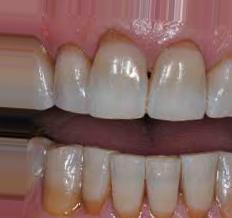
Condition: Tooth Discoloration